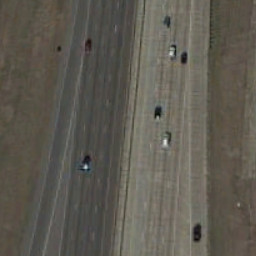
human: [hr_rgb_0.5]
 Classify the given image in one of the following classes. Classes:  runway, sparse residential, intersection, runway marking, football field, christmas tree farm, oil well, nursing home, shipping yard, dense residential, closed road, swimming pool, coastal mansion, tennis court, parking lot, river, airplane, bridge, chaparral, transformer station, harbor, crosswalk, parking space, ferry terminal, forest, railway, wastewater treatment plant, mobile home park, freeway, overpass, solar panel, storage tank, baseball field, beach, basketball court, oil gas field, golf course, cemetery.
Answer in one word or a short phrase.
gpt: freeway